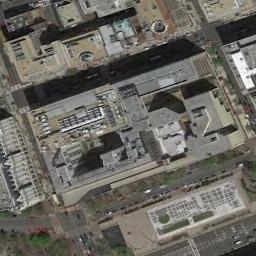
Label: commercial_area